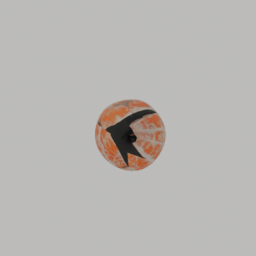
Label: nature